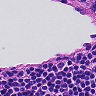
Metastatic tissue present: no